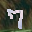
Label: 7